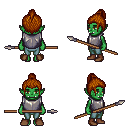
a pixel art fantasy rpg character, female body template, orc, green skin, steel chest armor, teal pants, brunette short topknot hairstyle, brown shoes, spear, four views (front, back, left, right), 2x2 character sprite sheet, small pixel art, hard edges, no anti-aliasing